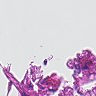
Metastatic tissue present: no